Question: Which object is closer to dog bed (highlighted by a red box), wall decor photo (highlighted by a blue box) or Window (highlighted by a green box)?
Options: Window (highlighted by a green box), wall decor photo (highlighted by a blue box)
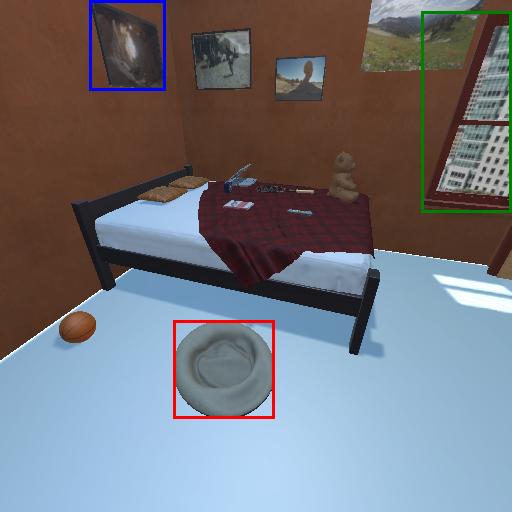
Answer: Window (highlighted by a green box)